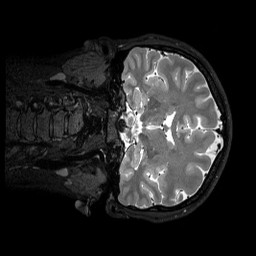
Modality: T2w
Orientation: coronal